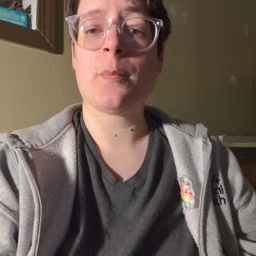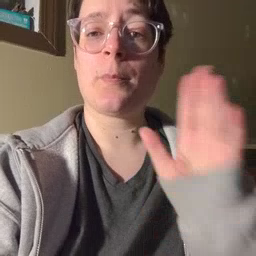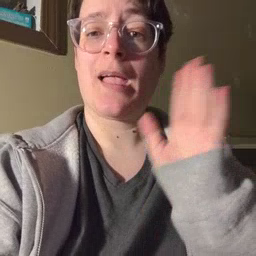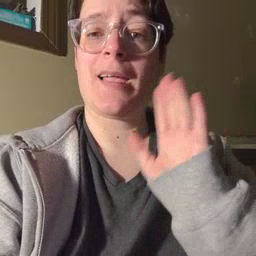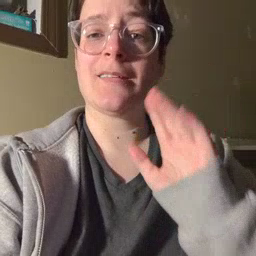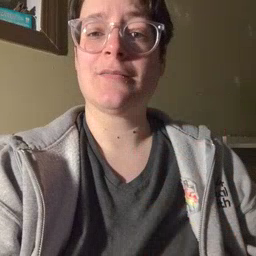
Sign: bye